Field crop: tomato
Growth stage: 1
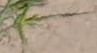
Species: cyperus